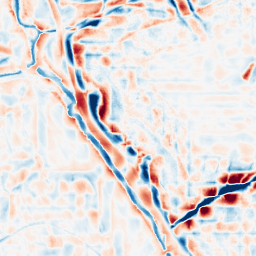
Category: wavelet
Decomposition family: wavelet_biorthogonal
Decomposition parameters: wavelet: bior2.4
level: 4
Upsampling method: linear_exact
Upsampling parameters: scale: 8
Upsampling scale: 8